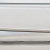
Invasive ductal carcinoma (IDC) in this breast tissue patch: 0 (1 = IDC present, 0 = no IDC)